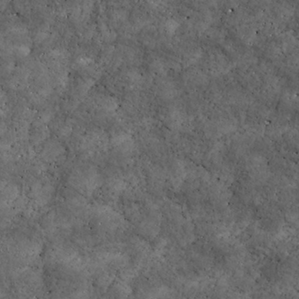
Label: non_frost